Question: I have a folder of files with Arabic and Chinese names in Unicode. In MonoDevelop they do not render. IS there a way to have MonoDevelop render unicode?
Version 2.8 of MonoDevelop, Mac
Here's a screenshot:

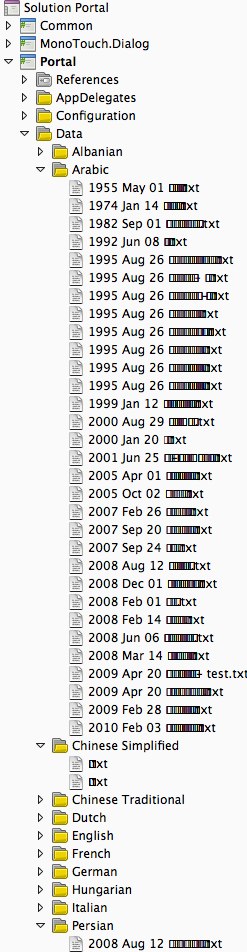
Answer: It's <URL> that Pango, the font library used by MonoDevelop, does not support font fallbacks on MacOS. This has been fixed but the fix has not yet been shipped.
You may be able to work around this by configuring a custom font in MonoDevelop Preferences that includes all the glyphs you need.